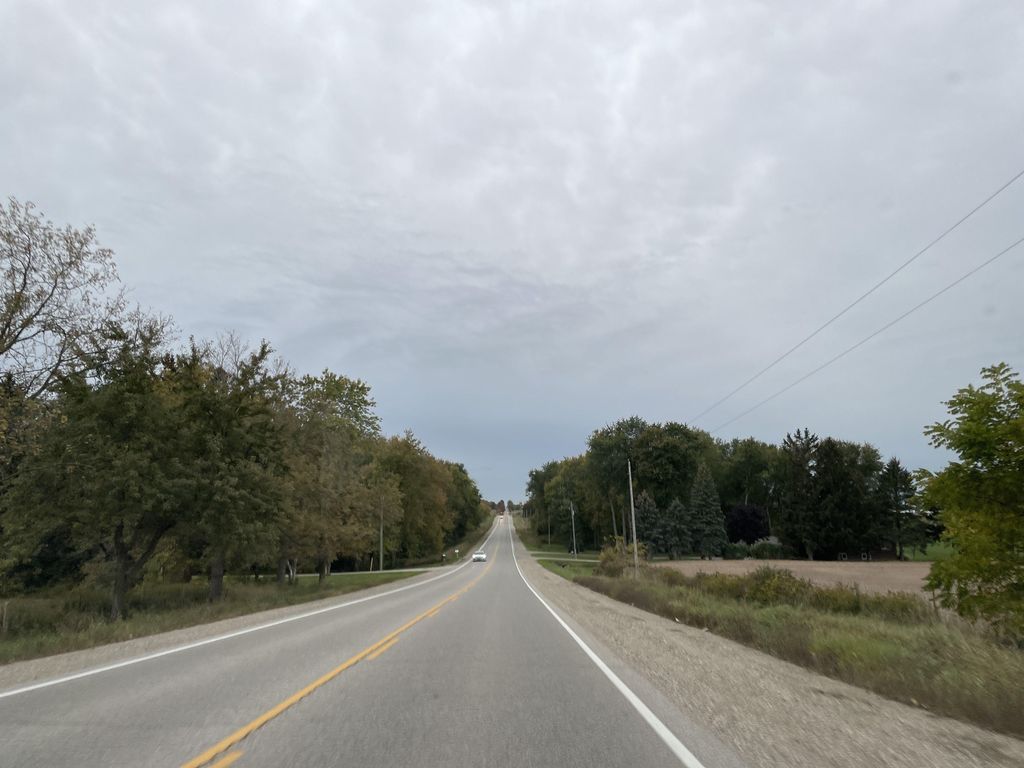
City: kitchener-waterloo